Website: lowes
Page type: order-returns
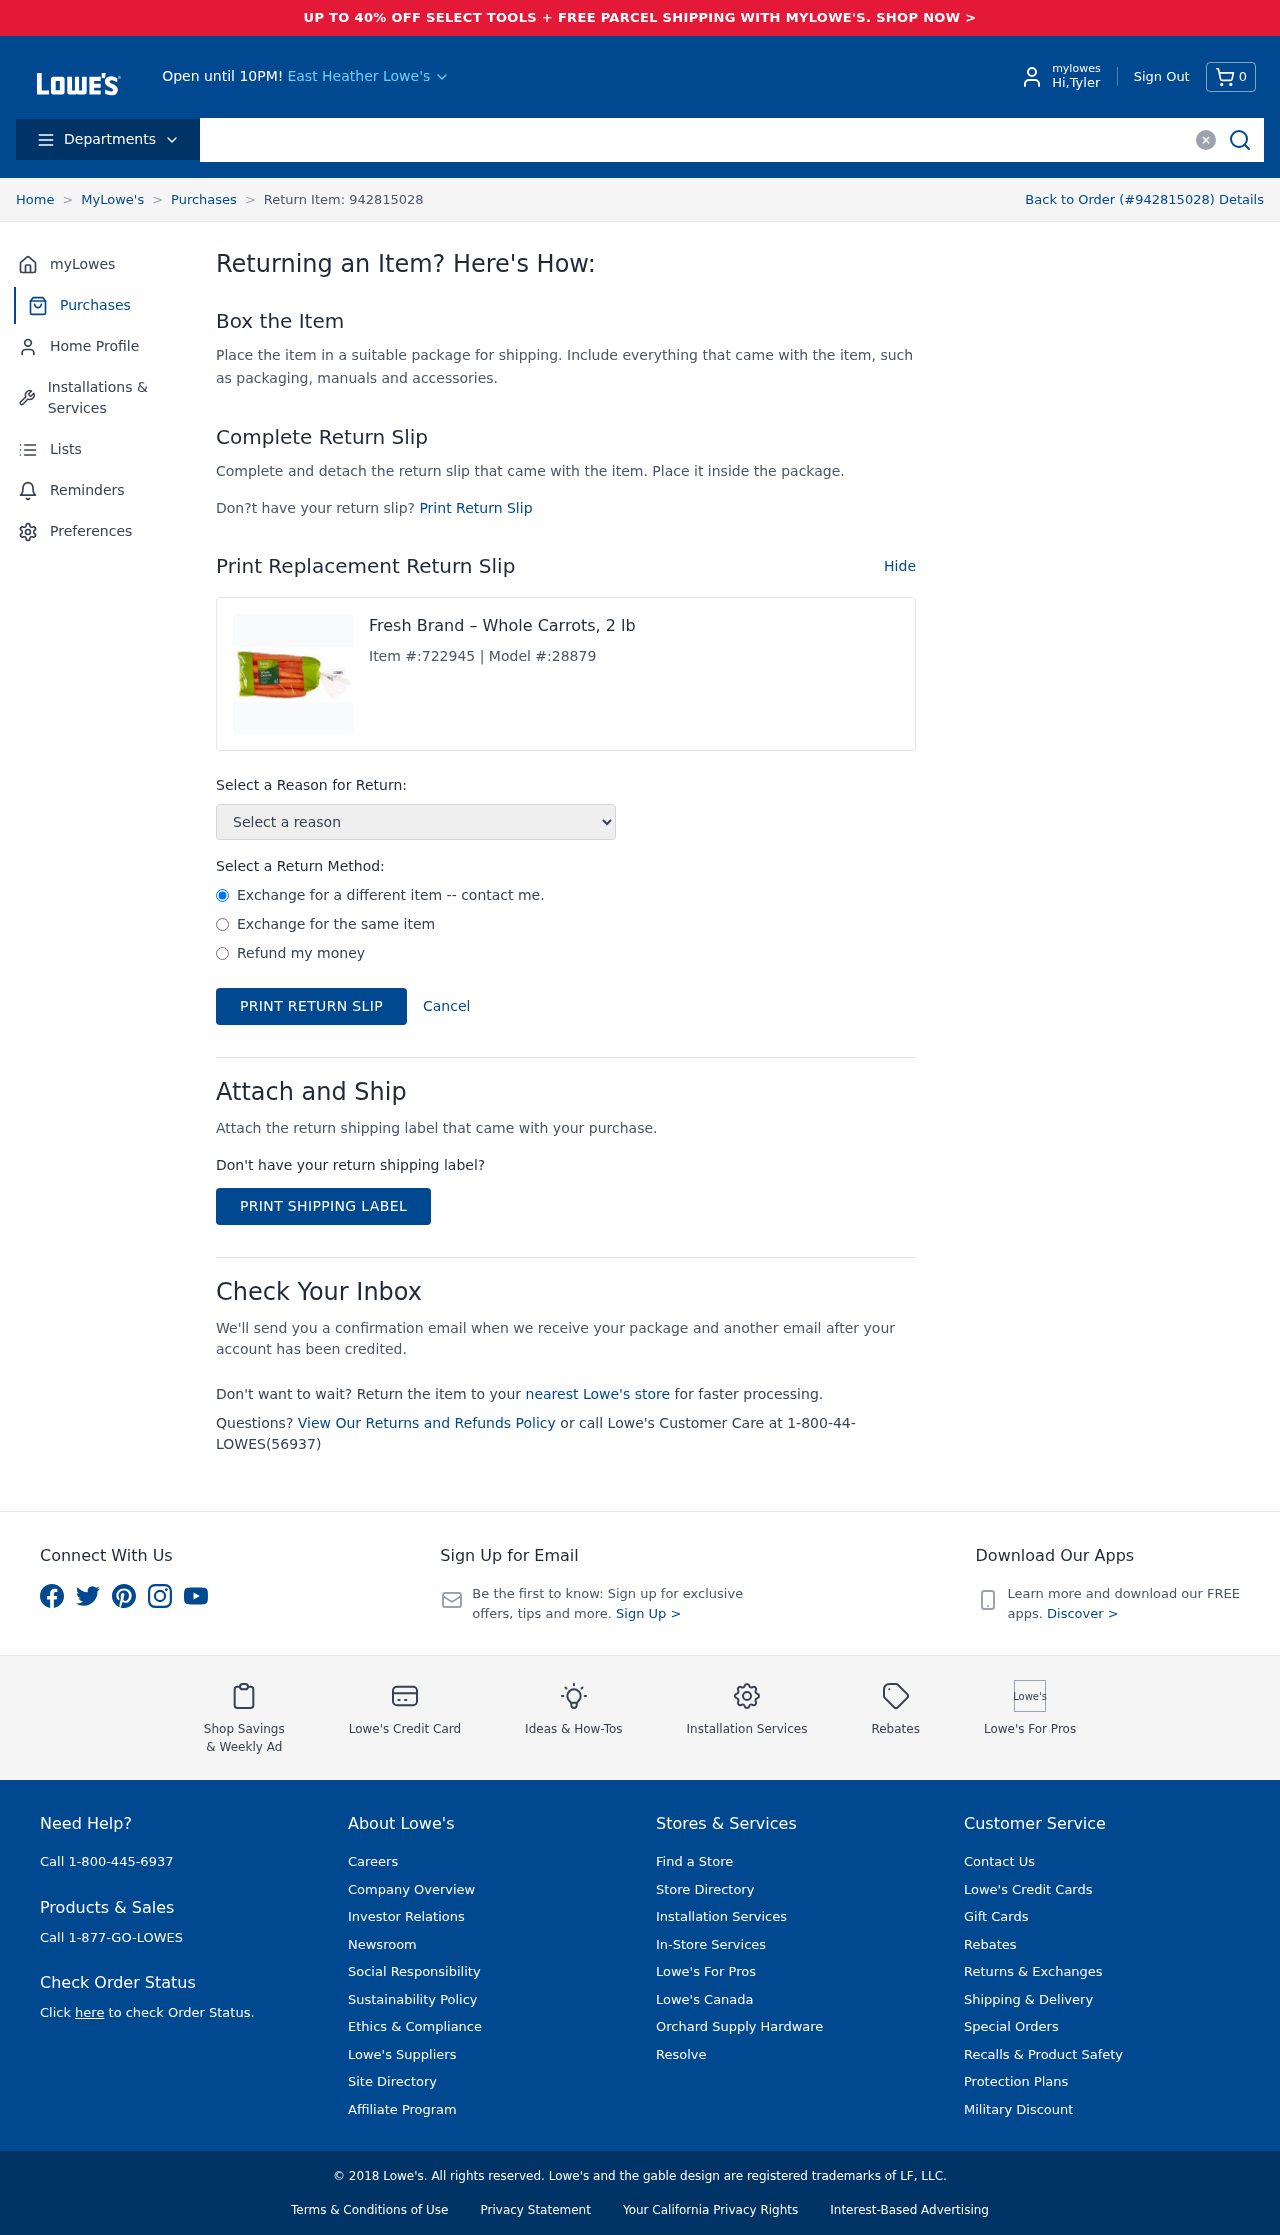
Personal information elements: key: PII_CITY
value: East Heather Lowe's
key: PII_FIRSTNAME
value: Tyler
Product elements: key: PRODUCT1_NAME
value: Fresh Brand – Whole Carrots, 2 lb
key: PRODUCT1_ITEM_NUMBER
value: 722945
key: PRODUCT1_MODEL_NUMBER
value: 28879
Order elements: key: ORDER_NUM_ITEMS
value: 0
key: ORDER_ID
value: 942815028
Other elements: key: RETURN_ITEM_ID
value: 942815028
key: RETURN_METHOD
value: Exchange for a different item -- contact me.
Exchange for the same item
Refund my money